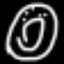
Label: donut